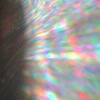
Label: sunburn